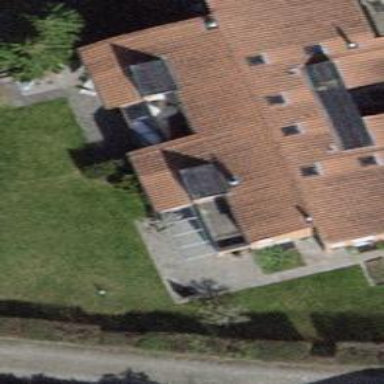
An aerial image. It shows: Simple house.